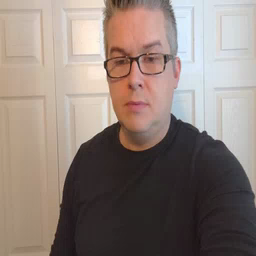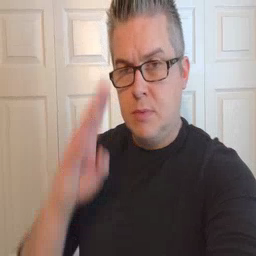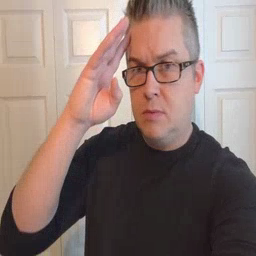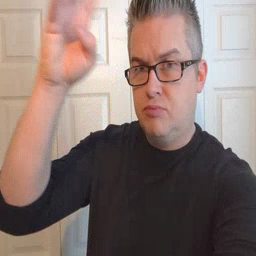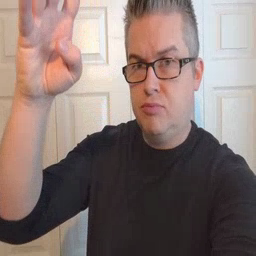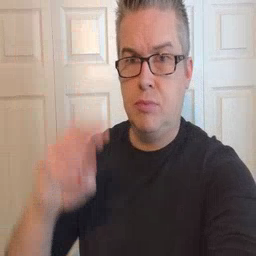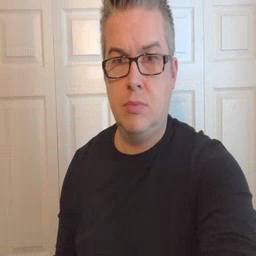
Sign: pretend